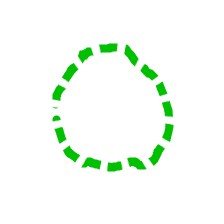
Shape: circle